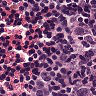
Metastatic tissue present: no